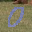
Label: 0